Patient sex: M
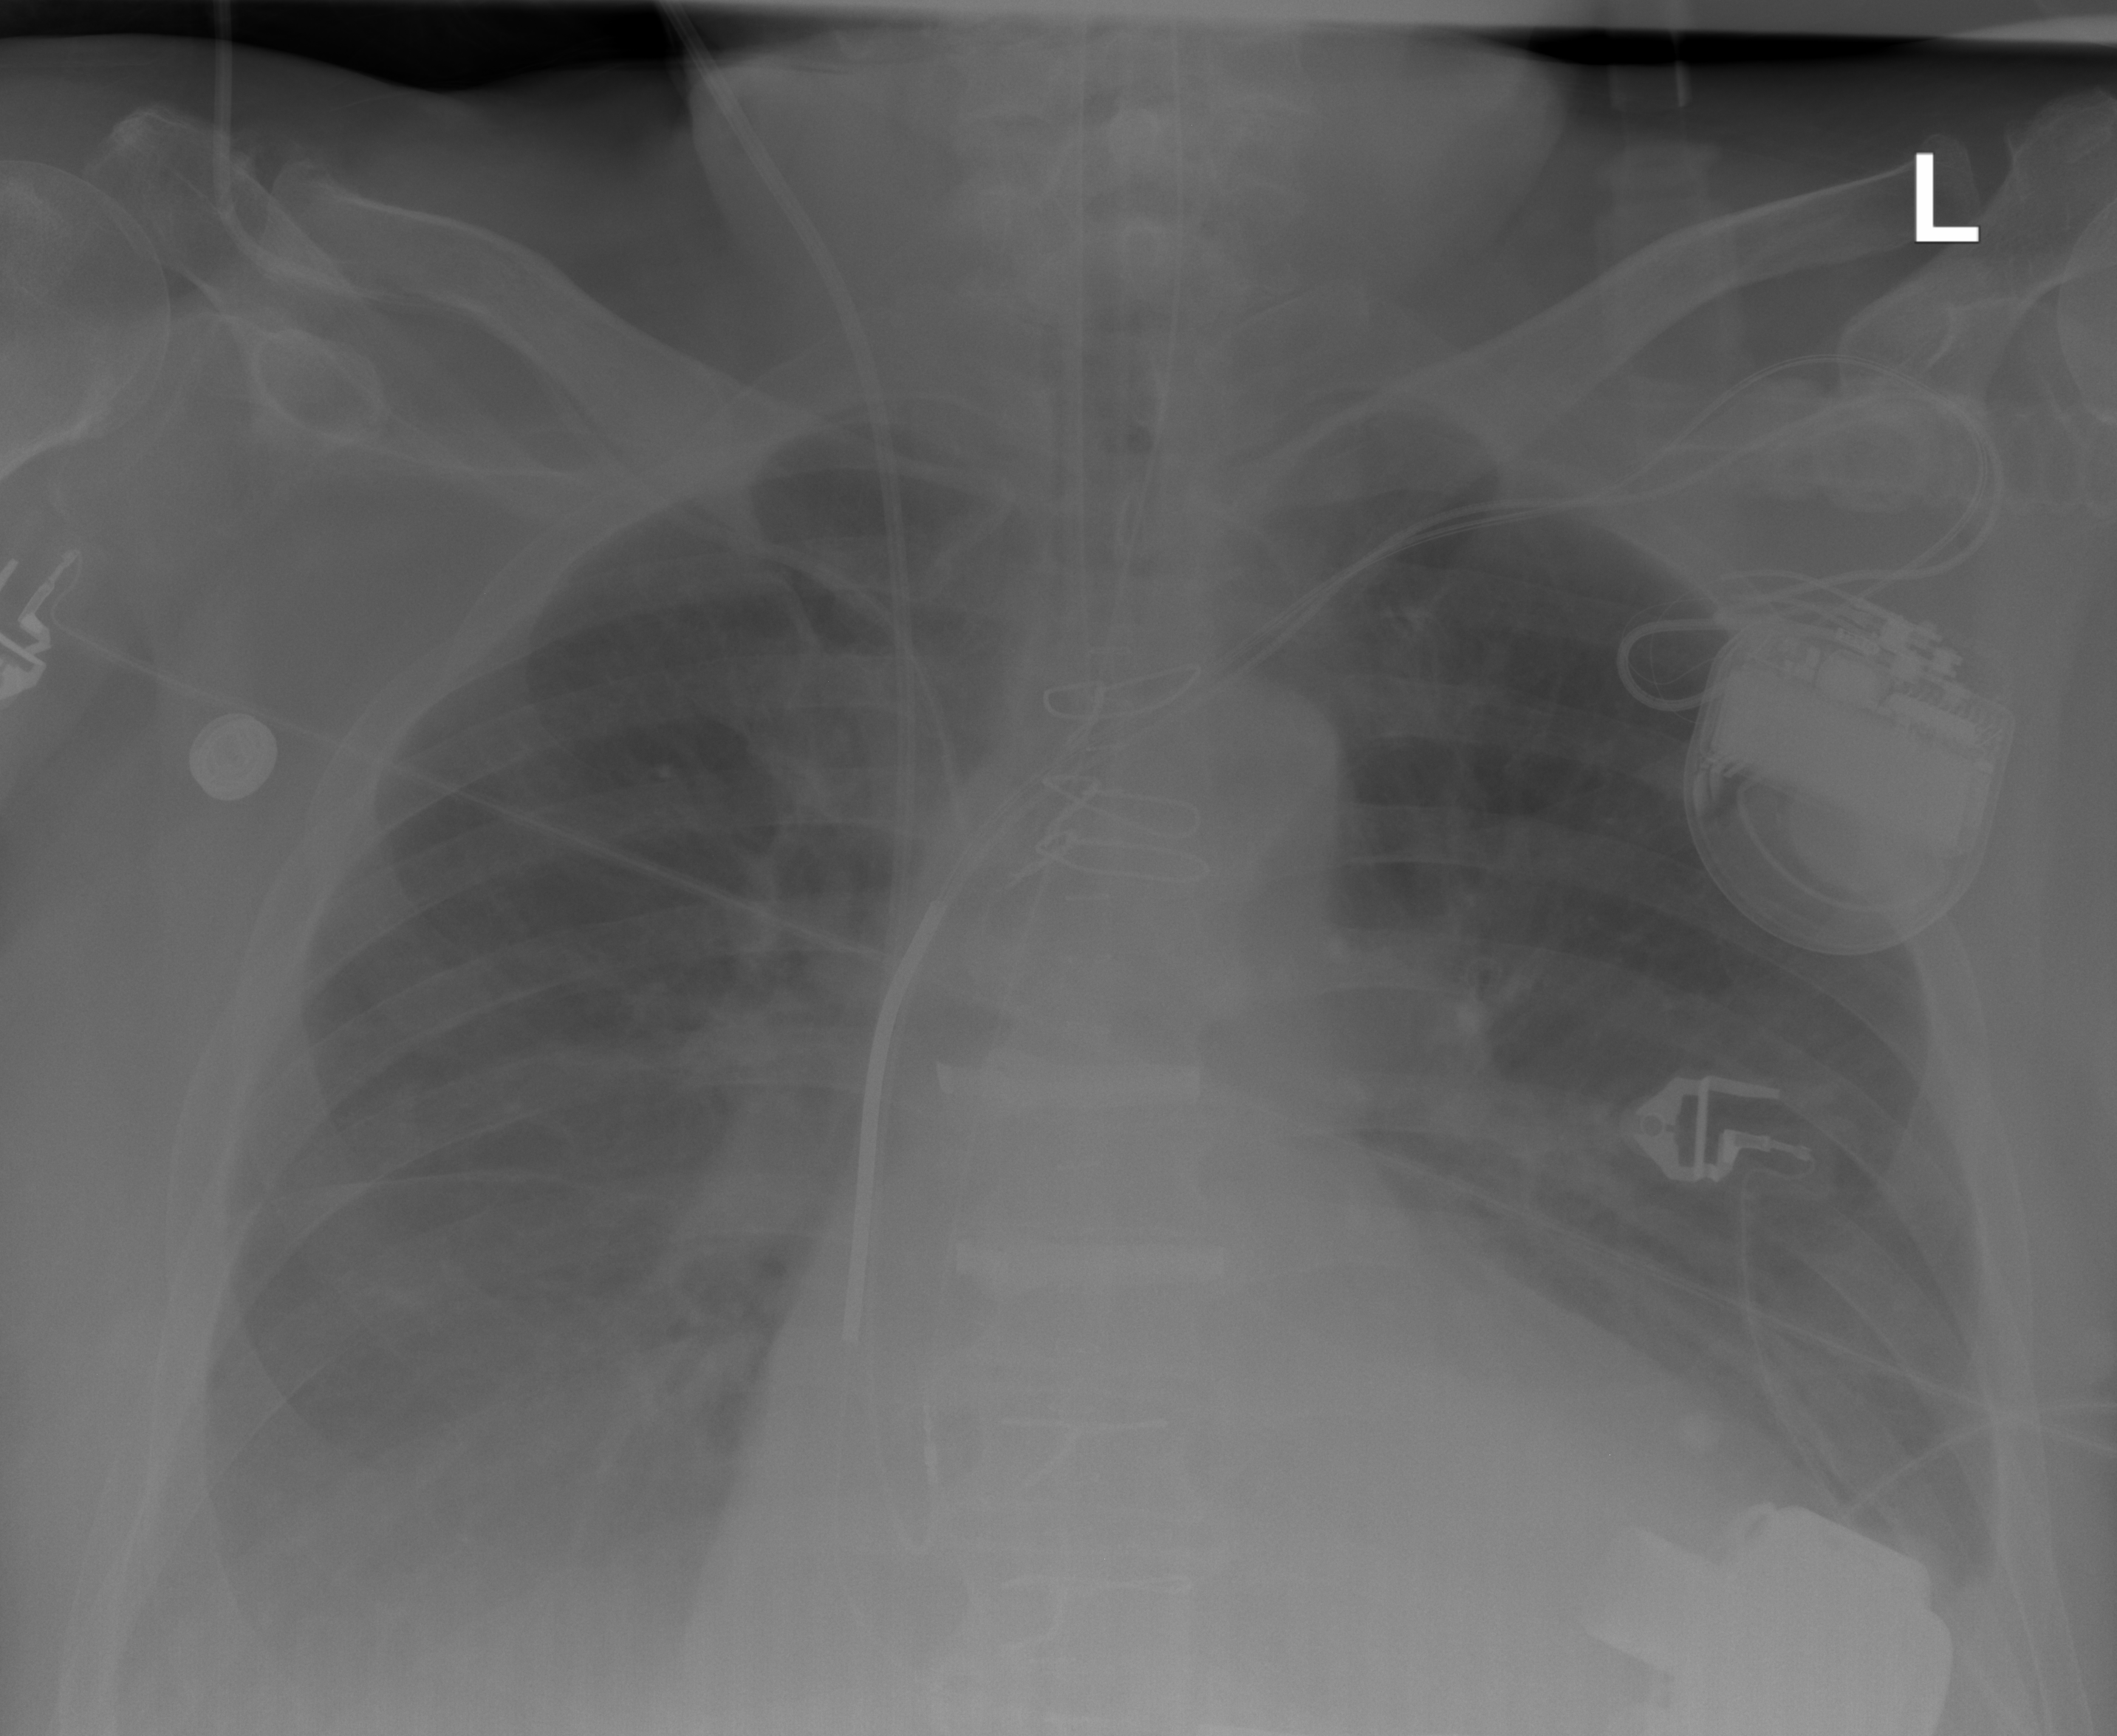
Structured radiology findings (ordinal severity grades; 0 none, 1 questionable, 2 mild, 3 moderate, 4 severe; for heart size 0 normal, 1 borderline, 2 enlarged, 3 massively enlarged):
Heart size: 3
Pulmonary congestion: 2
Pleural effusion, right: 2
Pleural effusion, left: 2
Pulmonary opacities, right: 0
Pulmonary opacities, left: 0
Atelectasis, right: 2
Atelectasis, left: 2